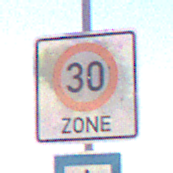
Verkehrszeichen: BeginnZone30
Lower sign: SackgasseFussgaengerDurchlaessig
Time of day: Midday
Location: Outdoor (Nature)
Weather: Clear
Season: NotSpecified
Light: Natural